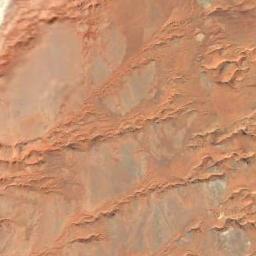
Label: desert